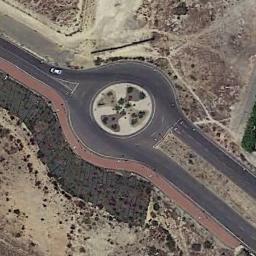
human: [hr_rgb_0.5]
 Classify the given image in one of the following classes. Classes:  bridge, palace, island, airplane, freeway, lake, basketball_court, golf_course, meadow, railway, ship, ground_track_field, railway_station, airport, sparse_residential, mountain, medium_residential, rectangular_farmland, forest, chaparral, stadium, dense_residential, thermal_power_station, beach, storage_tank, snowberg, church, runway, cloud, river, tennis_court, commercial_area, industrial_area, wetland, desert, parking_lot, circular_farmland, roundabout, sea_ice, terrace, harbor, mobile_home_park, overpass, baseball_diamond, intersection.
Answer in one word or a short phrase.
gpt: roundabout